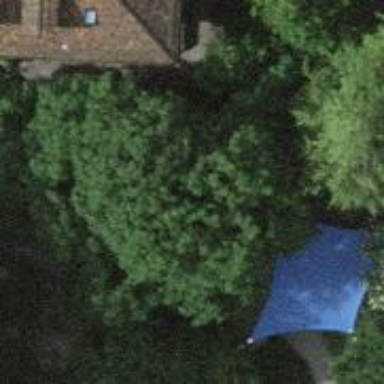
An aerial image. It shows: Garden with deciduous broadleaved trees.